Question: I have a question about updating variable inside dataTable component, which was sended to dialog component.
I want to have dialog box with options. There are informations about user (user data editing).
'ManageUsers' class have 'UserDAO selectedUser' property, 'UserDAO' class contains User POJO (login, email etc).
'ManageUsers.updateUser' persists data in database.
How can I update selectedUser through inputText?
I can not use 'p:inplace' component because I have a problem with 'h:forms' and 'facelets' (changing to production stage does not resolve this problem).
Glassfish: 3.1
Primefaces: 2.2
JSF: 2.1 (now MyFaces 2.1.3)
'''
<h:form prependId="false">
<p:growl id="growl"/>
<!-- Data table with all users-->
<p:dataTable id="userTable" var="u" value="#{manageUsers.users}">
<p:column headerText="login" style="width:150px" filterBy="#{u.user.login}" filterMatchMode="contains">
<h:outputText value="#{u.user.login}" />
</p:column>
<p:column headerText="email" style="width:150px" filterBy="#{u.user.email}" filterMatchMode="contains">
<h:outputText value="#{u.user.email}" />
</p:column>
<p:column headerText="apikey" style="width:150px" filterBy="#{u.user.apikey}" filterMatchMode="startsWith">
<h:outputText value="#{u.user.apikey}" />
</p:column>
<p:column headerText="Options" >
<p:commandButton update="display" oncomplete="userDialog.show()"
image="ui-icon ui-icon-search">
<f:setPropertyActionListener value="#{u}" target="#{manageUsers.selectedUser}" />
</p:commandButton>
</p:column>
</p:dataTable>
<!-- Dialog box with options-->
<p:dialog appendToBody="true" header="User Detail" widgetVar="userDialog" resizable="false"
width="500" showEffect="explode" hideEffect="explode" onCloseUpdate="growl,userTable">
<h:panelGrid id="display" columns="2" cellpadding="4">
<h:outputText value="Login" />
<p:inputText required="true" value="#{manageUsers.selectedUser.user.login}" />
<h:outputText value="Email" />
<p:inputText required="true" value="#{manageUsers.selectedUser.user.email}" />
<p:commandButton value="save and exit" action="#{manageUsers.updateUser}" update="growl,userTable" onclick="userDialog.hide()" />
</h:panelGrid>
</p:dialog>
</h:form>
'''

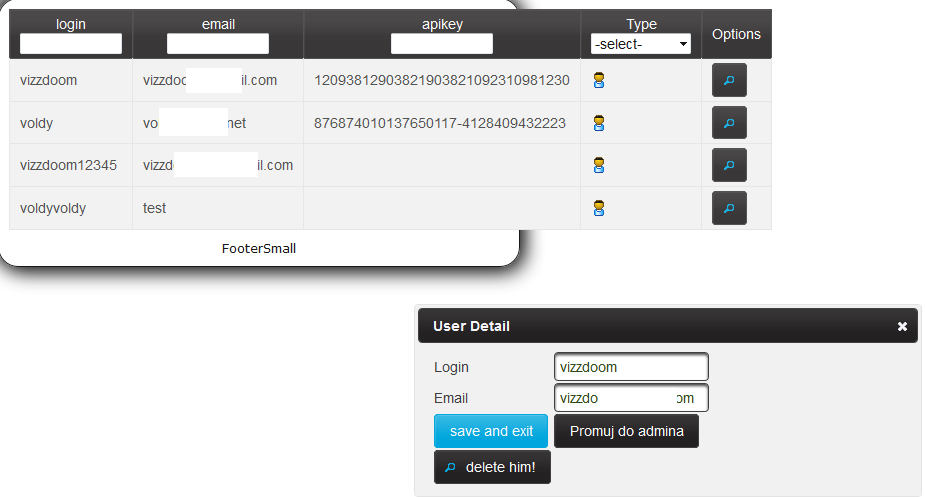
Answer: '''
PROBLEM RESOLVED. Setters was not fired. I don't know why, but when I remove appendToBody="true", then setters work perfectly. Anyone know why?
'''
The setters weren't fired because setting to might cause the to be out the component.From the Primefaces User Guide (3.0.M4):
'''
Use appendToBody with care as the page definition and html dom would be different, for
example if dialog is inside an h:form component and appendToBody is enabled, on the browser
dialog would be outside of form and may cause unexpected results. In this case, nest a form inside
a dialog.
'''